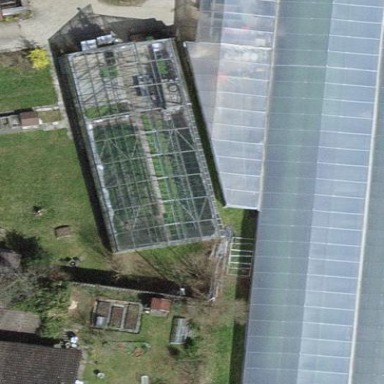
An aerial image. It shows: Greenhouse.